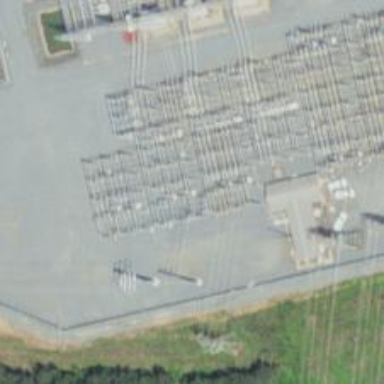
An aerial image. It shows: Switch for power supply.